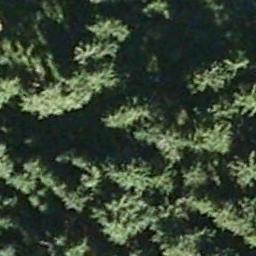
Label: forest